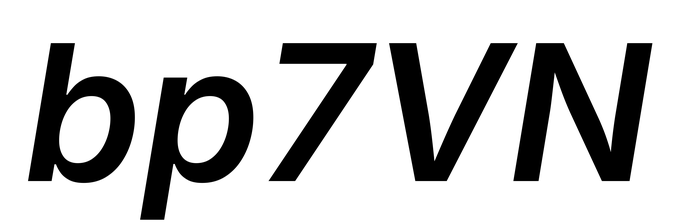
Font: Inter-Italic_SemiBold_Italic